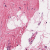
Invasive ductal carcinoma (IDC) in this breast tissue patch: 0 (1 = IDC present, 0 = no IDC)